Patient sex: F
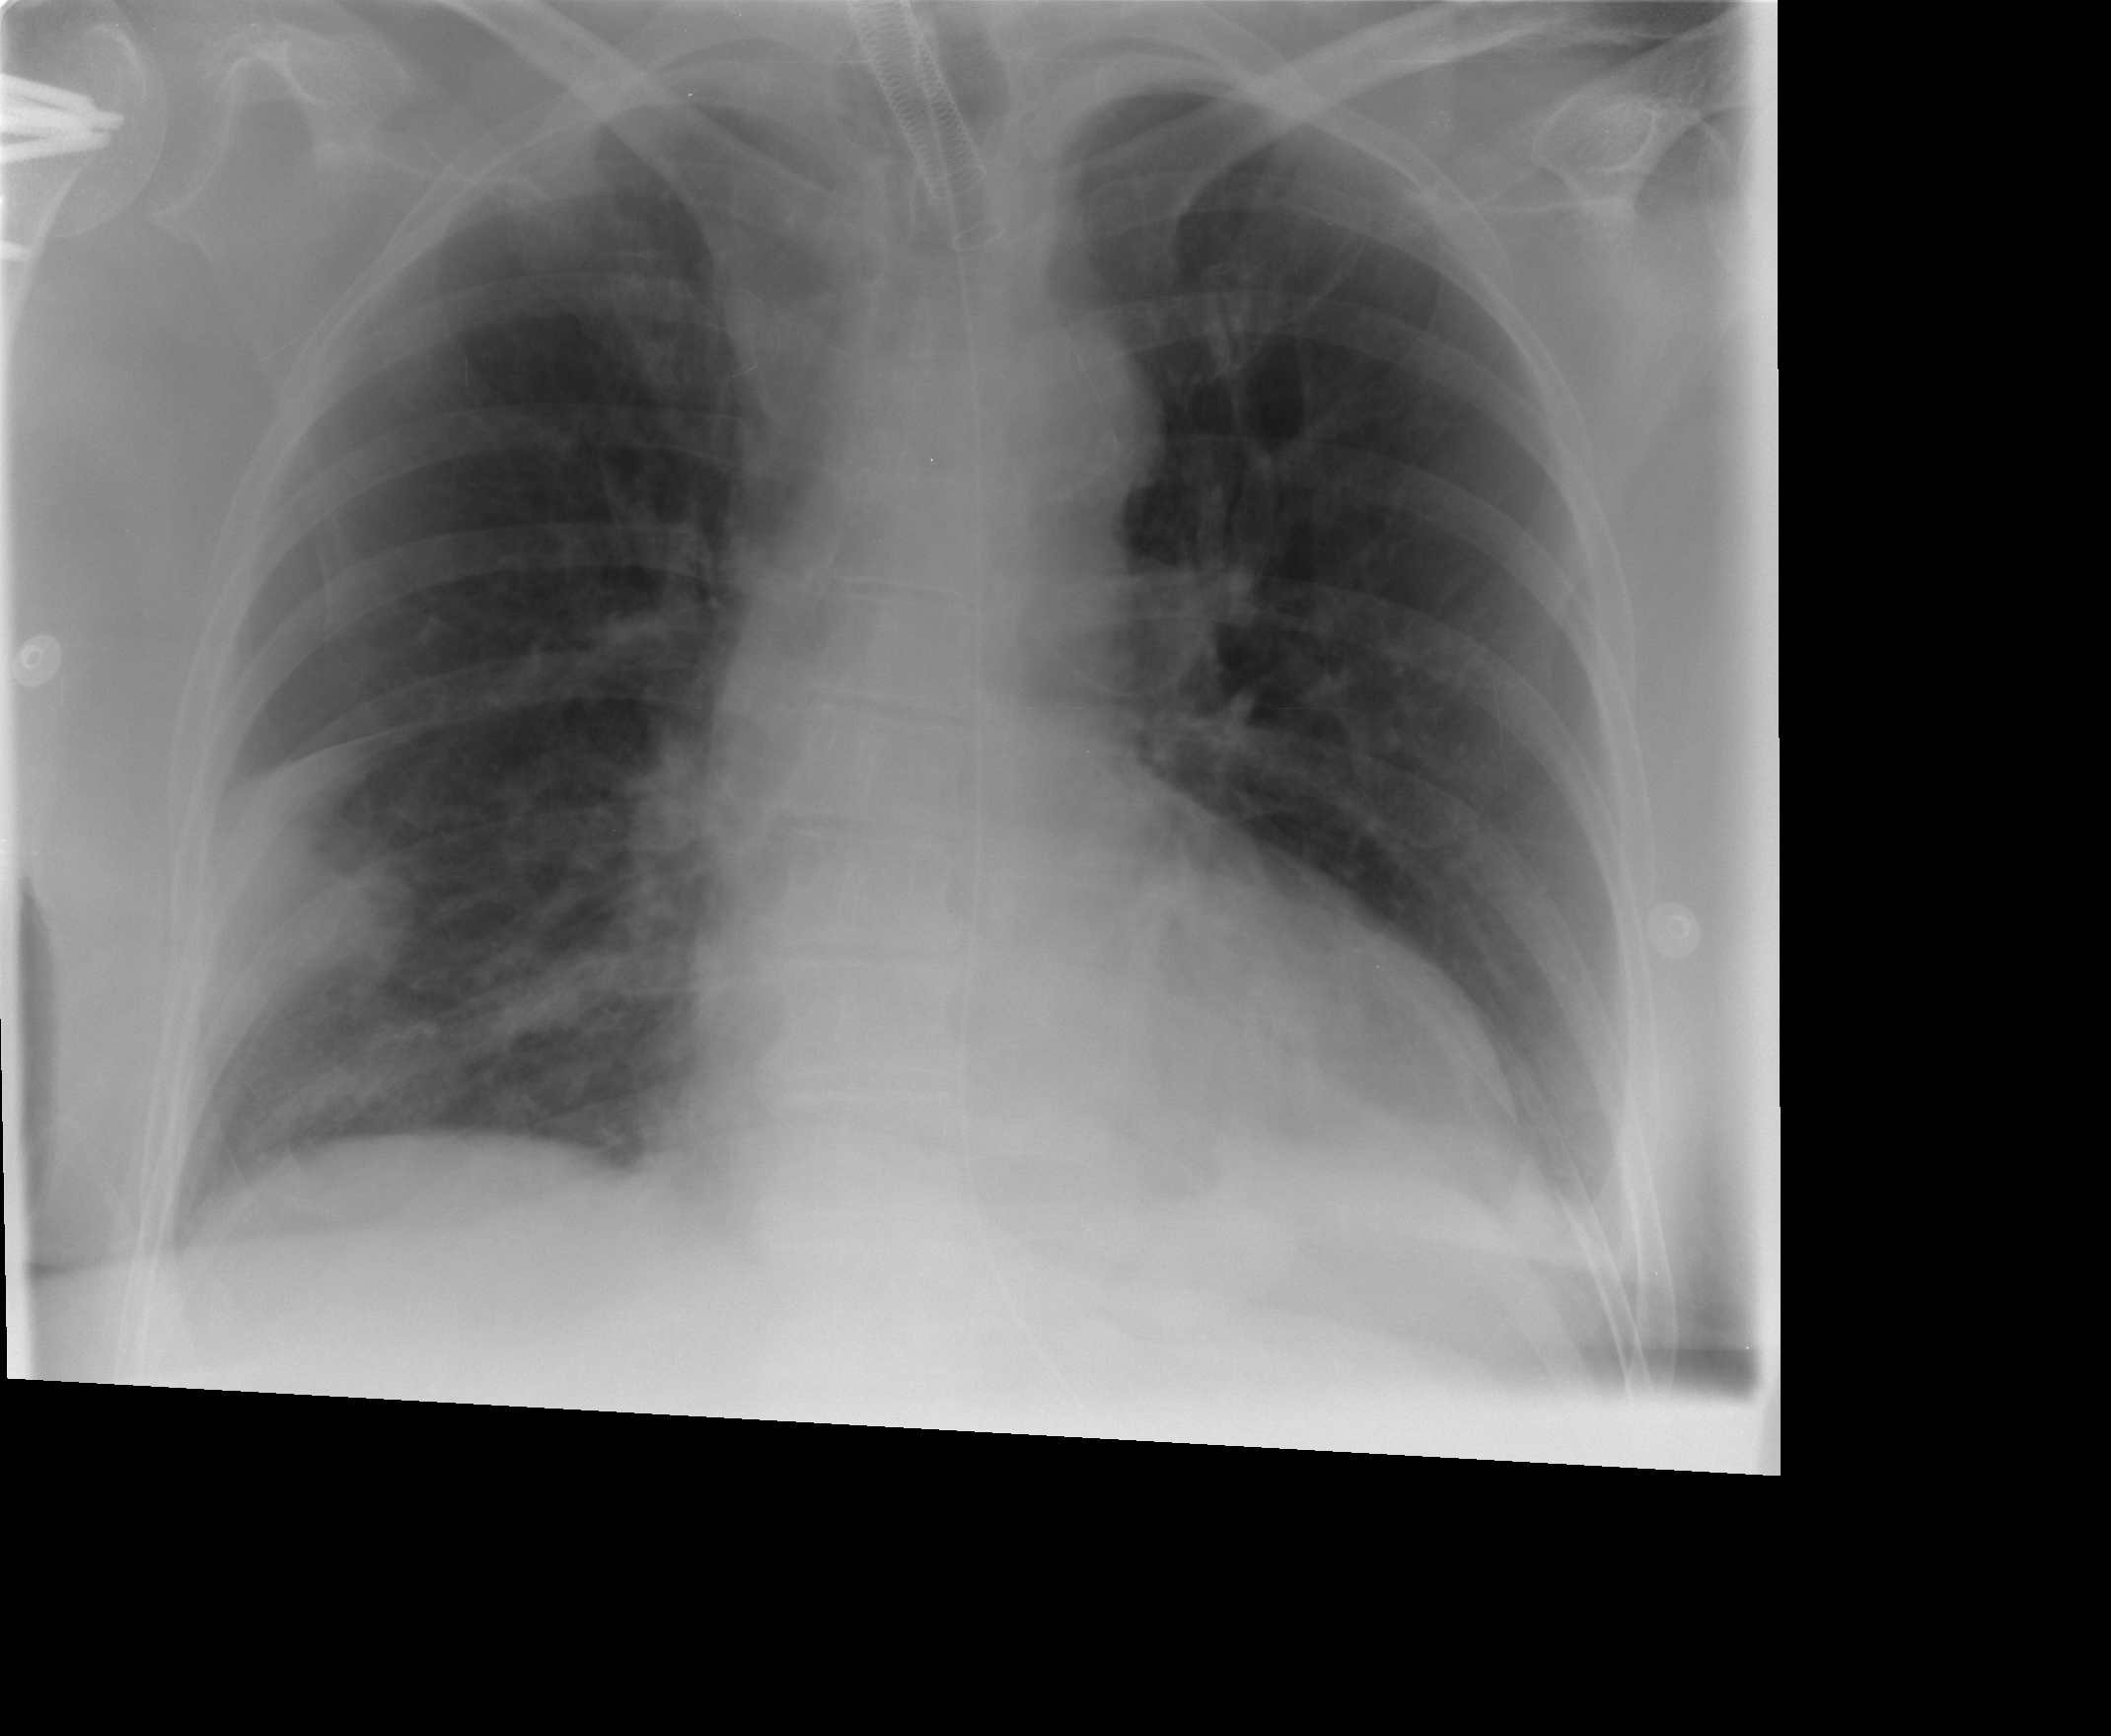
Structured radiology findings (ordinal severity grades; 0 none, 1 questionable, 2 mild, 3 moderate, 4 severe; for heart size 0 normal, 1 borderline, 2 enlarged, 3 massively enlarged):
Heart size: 0
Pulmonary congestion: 0
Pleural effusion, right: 2
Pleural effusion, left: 2
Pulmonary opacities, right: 2
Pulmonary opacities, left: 0
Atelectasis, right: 2
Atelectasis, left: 2